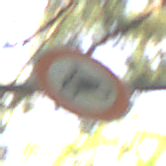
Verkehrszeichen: VerbotKraftraeder
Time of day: MorningAfternoon
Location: Outdoor (RoadRail)
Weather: Clear
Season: NotSpecified
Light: Natural